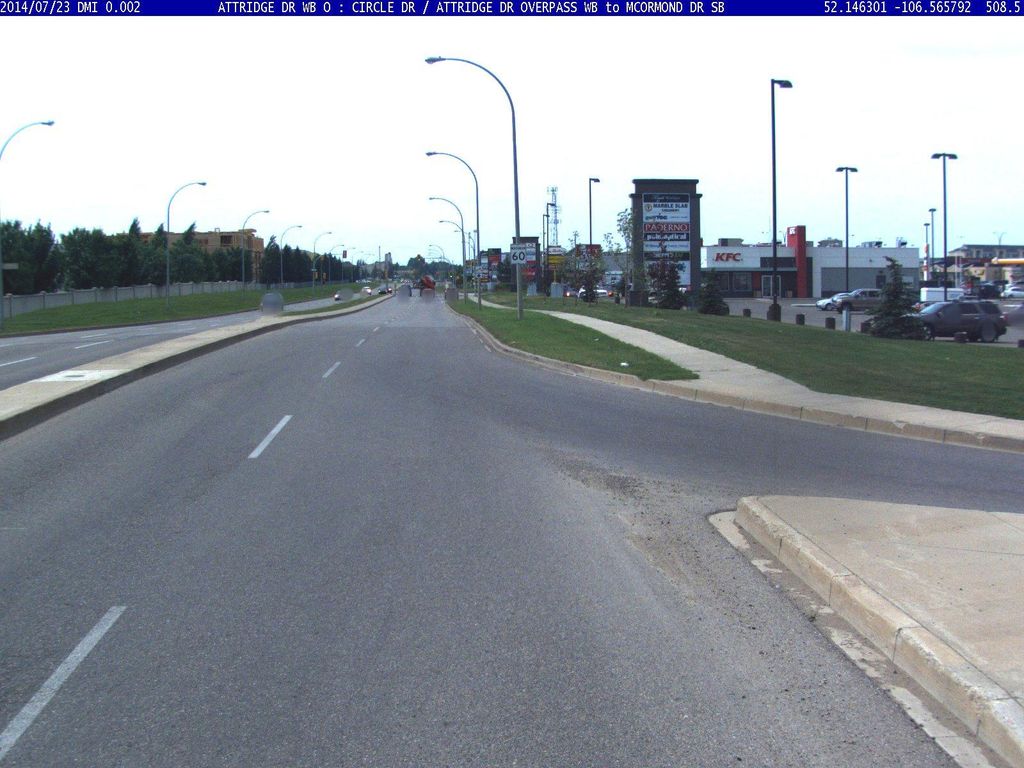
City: saskatoon